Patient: sex M, age 60
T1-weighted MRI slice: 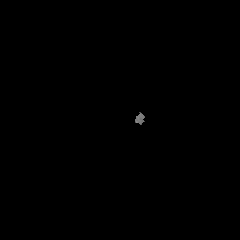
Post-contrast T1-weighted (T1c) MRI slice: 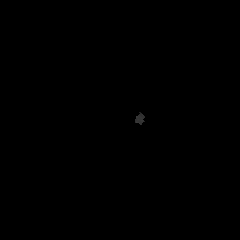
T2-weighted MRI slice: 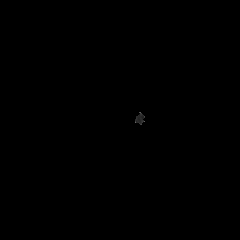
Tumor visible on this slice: no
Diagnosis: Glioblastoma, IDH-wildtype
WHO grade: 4